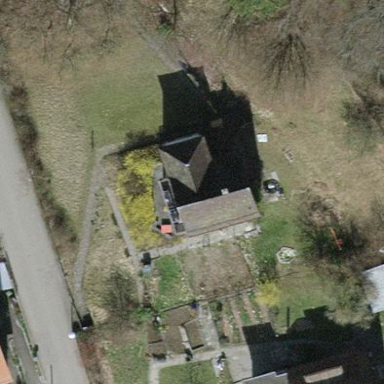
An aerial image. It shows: Detached building with tiled roof.